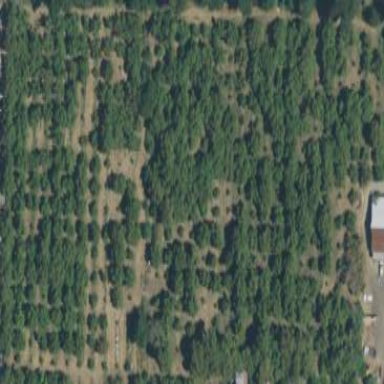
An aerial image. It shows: Orchard filled with avocado trees.